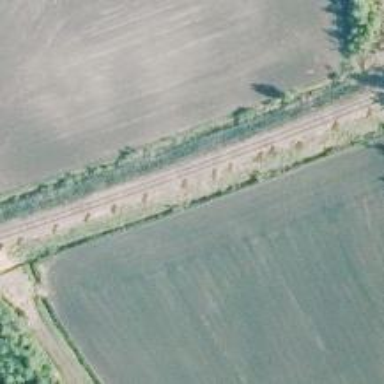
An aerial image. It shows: Railway track classified as Class A.